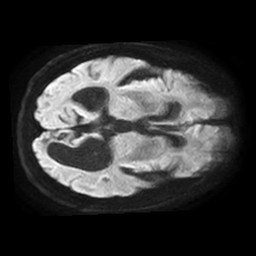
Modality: TRACE
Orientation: axial
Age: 82
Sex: female
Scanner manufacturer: philips
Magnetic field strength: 1.5 T
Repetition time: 4.6 s
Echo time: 0.0745 s